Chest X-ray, PA view. Patient: 54 years old, sex M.
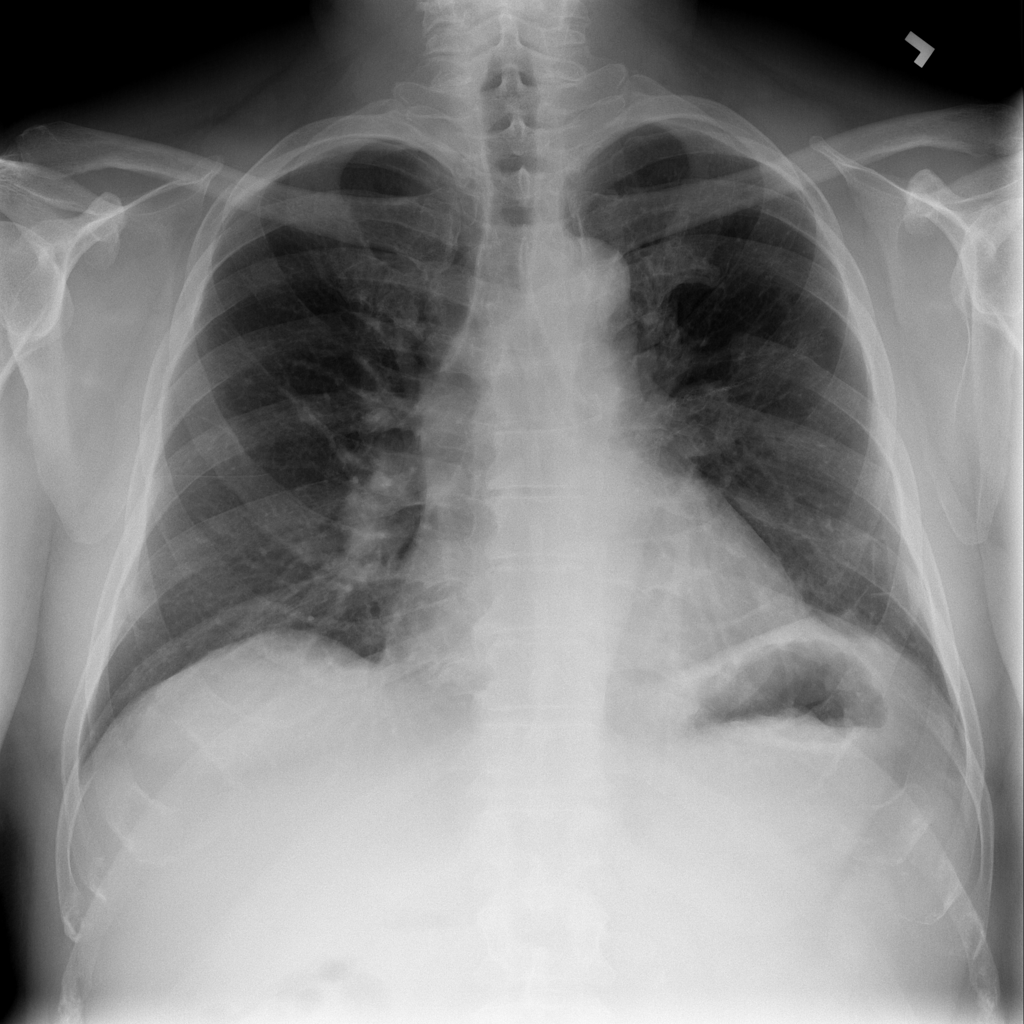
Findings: Atelectasis, Emphysema, Infiltration